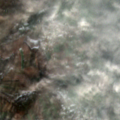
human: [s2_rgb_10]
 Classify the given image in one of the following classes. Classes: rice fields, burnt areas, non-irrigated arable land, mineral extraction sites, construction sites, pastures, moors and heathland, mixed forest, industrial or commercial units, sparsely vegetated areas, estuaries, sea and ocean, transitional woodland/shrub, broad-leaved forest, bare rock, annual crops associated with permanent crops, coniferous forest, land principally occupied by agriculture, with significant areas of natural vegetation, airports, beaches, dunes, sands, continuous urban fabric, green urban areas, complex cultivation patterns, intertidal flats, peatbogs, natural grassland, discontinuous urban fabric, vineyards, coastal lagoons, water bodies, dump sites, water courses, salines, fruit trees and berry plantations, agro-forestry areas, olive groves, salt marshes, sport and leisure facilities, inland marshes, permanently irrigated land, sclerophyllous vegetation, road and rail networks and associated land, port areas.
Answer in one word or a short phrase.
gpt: non-irrigated arable land, complex cultivation patterns, transitional woodland/shrub